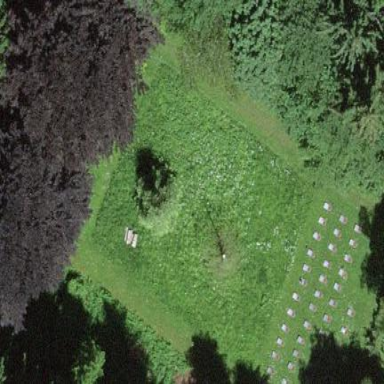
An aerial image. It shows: Cemetery.